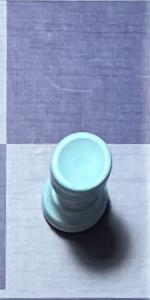
Label: Rook_White